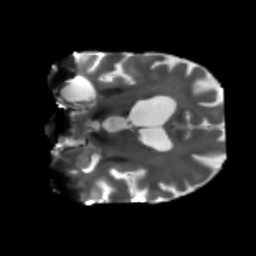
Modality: T2w
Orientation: coronal
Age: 75
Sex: male
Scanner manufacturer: siemens
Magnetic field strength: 3 T
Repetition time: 5.25 s
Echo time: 0.08 s